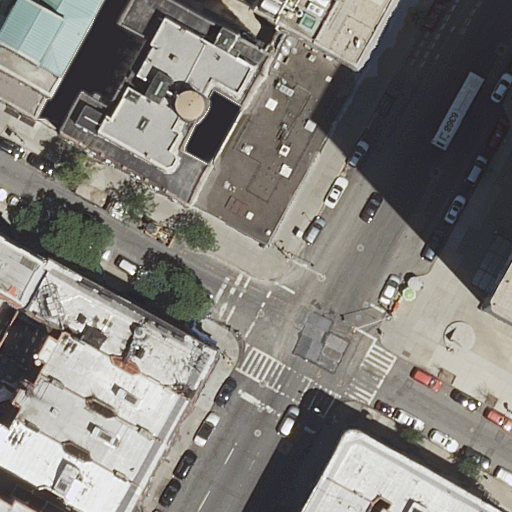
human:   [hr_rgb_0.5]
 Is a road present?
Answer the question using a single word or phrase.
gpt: yes

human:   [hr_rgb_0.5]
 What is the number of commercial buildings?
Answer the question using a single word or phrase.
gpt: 0

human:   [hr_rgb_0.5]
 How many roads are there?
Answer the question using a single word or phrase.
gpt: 10

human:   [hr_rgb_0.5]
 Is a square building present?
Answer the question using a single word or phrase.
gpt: no

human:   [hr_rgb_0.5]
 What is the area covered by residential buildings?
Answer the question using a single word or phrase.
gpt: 5659m2

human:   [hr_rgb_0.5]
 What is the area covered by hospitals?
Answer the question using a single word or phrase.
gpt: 10457m2

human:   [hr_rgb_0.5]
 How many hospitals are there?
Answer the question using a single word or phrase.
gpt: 1

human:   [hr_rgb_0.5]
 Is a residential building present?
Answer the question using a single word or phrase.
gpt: yes

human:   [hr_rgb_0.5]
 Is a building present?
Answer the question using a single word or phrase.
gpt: yes

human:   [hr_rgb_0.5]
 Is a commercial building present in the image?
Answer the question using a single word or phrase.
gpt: no

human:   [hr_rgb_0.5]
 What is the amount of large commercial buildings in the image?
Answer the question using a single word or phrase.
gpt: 0

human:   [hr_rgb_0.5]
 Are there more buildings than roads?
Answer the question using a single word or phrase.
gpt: yes

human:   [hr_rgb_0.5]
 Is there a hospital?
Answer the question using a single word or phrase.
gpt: yes

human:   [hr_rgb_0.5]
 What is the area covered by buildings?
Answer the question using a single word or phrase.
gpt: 5659m2

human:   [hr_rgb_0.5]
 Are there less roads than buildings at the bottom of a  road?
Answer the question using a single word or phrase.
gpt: no

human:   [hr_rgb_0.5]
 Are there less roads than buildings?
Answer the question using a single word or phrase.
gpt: yes

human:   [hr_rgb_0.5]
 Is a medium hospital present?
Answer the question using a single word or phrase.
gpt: no

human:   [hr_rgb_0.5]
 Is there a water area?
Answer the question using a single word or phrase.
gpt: no

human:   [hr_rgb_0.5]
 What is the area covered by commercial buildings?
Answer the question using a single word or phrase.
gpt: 0m2

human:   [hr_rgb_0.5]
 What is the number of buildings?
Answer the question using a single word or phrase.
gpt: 14

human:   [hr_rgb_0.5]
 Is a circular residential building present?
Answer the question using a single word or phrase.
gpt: no

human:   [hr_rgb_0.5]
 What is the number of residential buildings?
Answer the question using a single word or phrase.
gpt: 14

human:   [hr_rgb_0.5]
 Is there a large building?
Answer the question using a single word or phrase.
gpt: yes

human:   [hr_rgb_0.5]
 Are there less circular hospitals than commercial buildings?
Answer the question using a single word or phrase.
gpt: no

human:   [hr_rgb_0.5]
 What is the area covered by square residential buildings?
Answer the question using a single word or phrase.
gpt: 0m2

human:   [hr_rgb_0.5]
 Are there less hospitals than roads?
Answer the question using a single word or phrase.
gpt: yes

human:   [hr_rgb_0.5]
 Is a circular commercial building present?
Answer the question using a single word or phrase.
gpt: no

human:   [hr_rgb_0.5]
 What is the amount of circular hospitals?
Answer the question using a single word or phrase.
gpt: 0

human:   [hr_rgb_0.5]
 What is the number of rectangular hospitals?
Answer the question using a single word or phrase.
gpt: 0

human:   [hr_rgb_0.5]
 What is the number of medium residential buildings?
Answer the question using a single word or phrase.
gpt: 8

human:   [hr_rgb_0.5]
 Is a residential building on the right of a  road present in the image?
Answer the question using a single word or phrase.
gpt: yes

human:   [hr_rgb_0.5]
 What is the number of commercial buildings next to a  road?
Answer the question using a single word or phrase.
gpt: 0

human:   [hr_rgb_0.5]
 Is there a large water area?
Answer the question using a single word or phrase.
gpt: no

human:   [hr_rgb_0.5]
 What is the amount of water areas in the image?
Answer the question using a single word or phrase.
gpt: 0

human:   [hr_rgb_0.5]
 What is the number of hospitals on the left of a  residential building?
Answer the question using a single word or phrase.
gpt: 0

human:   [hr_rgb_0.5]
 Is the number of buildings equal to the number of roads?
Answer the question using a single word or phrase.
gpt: no

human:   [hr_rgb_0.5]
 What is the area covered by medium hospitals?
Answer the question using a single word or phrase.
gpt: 0m2

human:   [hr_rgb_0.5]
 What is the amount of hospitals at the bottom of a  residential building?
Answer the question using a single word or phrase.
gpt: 0

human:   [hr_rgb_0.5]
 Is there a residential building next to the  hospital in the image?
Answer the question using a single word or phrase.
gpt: yes

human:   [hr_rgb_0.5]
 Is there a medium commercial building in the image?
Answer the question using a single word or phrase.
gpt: no

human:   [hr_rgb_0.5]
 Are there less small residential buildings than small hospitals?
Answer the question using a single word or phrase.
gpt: no

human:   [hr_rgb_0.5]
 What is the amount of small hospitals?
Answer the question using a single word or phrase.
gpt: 0

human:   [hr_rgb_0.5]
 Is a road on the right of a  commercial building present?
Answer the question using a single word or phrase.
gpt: no

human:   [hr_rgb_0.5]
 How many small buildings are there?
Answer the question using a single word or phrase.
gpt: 4

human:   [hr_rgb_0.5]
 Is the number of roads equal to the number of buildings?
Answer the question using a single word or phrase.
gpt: no

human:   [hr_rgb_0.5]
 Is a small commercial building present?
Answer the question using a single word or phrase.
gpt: no

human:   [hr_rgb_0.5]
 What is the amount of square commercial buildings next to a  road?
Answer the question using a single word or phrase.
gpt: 0

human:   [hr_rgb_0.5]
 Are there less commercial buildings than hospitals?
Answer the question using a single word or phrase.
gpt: yes

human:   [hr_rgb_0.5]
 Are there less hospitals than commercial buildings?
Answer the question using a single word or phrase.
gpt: no

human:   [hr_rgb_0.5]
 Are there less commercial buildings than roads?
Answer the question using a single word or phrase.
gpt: yes

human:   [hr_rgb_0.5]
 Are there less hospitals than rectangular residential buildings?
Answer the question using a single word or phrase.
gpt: yes

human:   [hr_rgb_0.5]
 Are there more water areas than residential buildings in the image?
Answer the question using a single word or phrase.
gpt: no

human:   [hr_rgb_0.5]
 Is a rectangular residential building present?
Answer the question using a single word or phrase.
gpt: yes

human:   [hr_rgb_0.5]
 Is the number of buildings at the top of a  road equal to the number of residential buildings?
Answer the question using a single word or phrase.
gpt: no

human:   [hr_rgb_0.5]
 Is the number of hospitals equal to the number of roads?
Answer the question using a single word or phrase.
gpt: no

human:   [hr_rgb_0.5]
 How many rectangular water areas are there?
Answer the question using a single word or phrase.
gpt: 0

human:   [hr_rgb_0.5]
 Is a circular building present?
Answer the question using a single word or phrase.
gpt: no

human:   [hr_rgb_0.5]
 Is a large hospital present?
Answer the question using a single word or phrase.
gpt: yes

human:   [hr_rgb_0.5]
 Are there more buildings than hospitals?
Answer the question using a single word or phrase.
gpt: yes

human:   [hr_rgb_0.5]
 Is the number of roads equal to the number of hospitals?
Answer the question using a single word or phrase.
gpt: no

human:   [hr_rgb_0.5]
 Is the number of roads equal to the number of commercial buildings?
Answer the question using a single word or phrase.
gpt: no

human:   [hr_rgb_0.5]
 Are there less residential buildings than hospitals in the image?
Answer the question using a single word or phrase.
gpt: no

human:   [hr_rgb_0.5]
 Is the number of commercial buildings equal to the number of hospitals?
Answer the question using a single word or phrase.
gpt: no

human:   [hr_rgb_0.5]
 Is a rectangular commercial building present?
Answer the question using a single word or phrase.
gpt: no